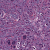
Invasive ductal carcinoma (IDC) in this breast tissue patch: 1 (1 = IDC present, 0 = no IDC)